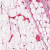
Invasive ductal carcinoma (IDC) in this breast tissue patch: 1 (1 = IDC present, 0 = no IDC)